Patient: sex M, age 44
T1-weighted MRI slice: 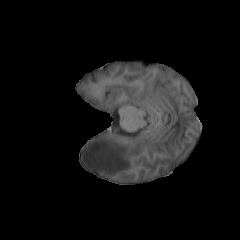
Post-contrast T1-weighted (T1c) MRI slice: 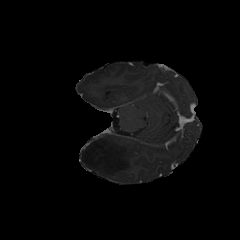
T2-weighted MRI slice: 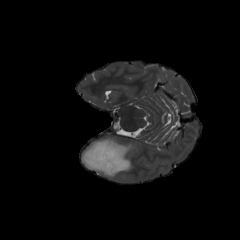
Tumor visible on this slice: yes
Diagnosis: Astrocytoma, IDH-mutant
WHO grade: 3